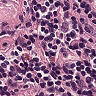
Metastatic tissue present: no